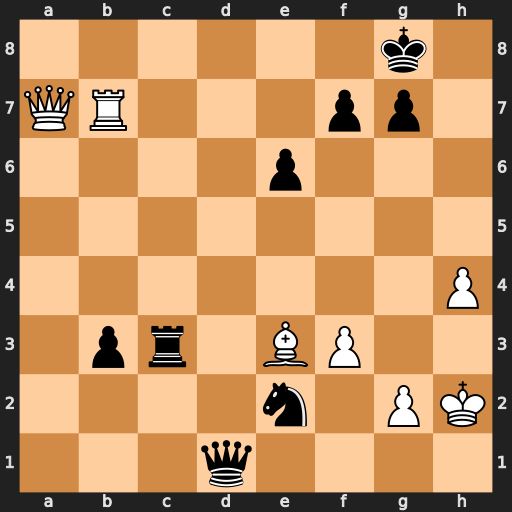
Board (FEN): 6k1/QR3pp1/4p3/8/7P/1pr1BP2/4n1PK/3q4
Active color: w
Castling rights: -
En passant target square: -
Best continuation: Rxf7 Qd6+ f4 Qf8 Rxf8+